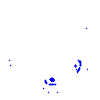
Particle: pion